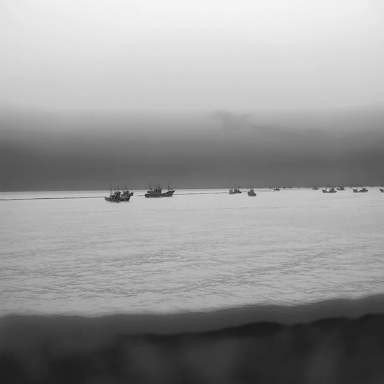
There are ten bulk_carriers in the infrared image.